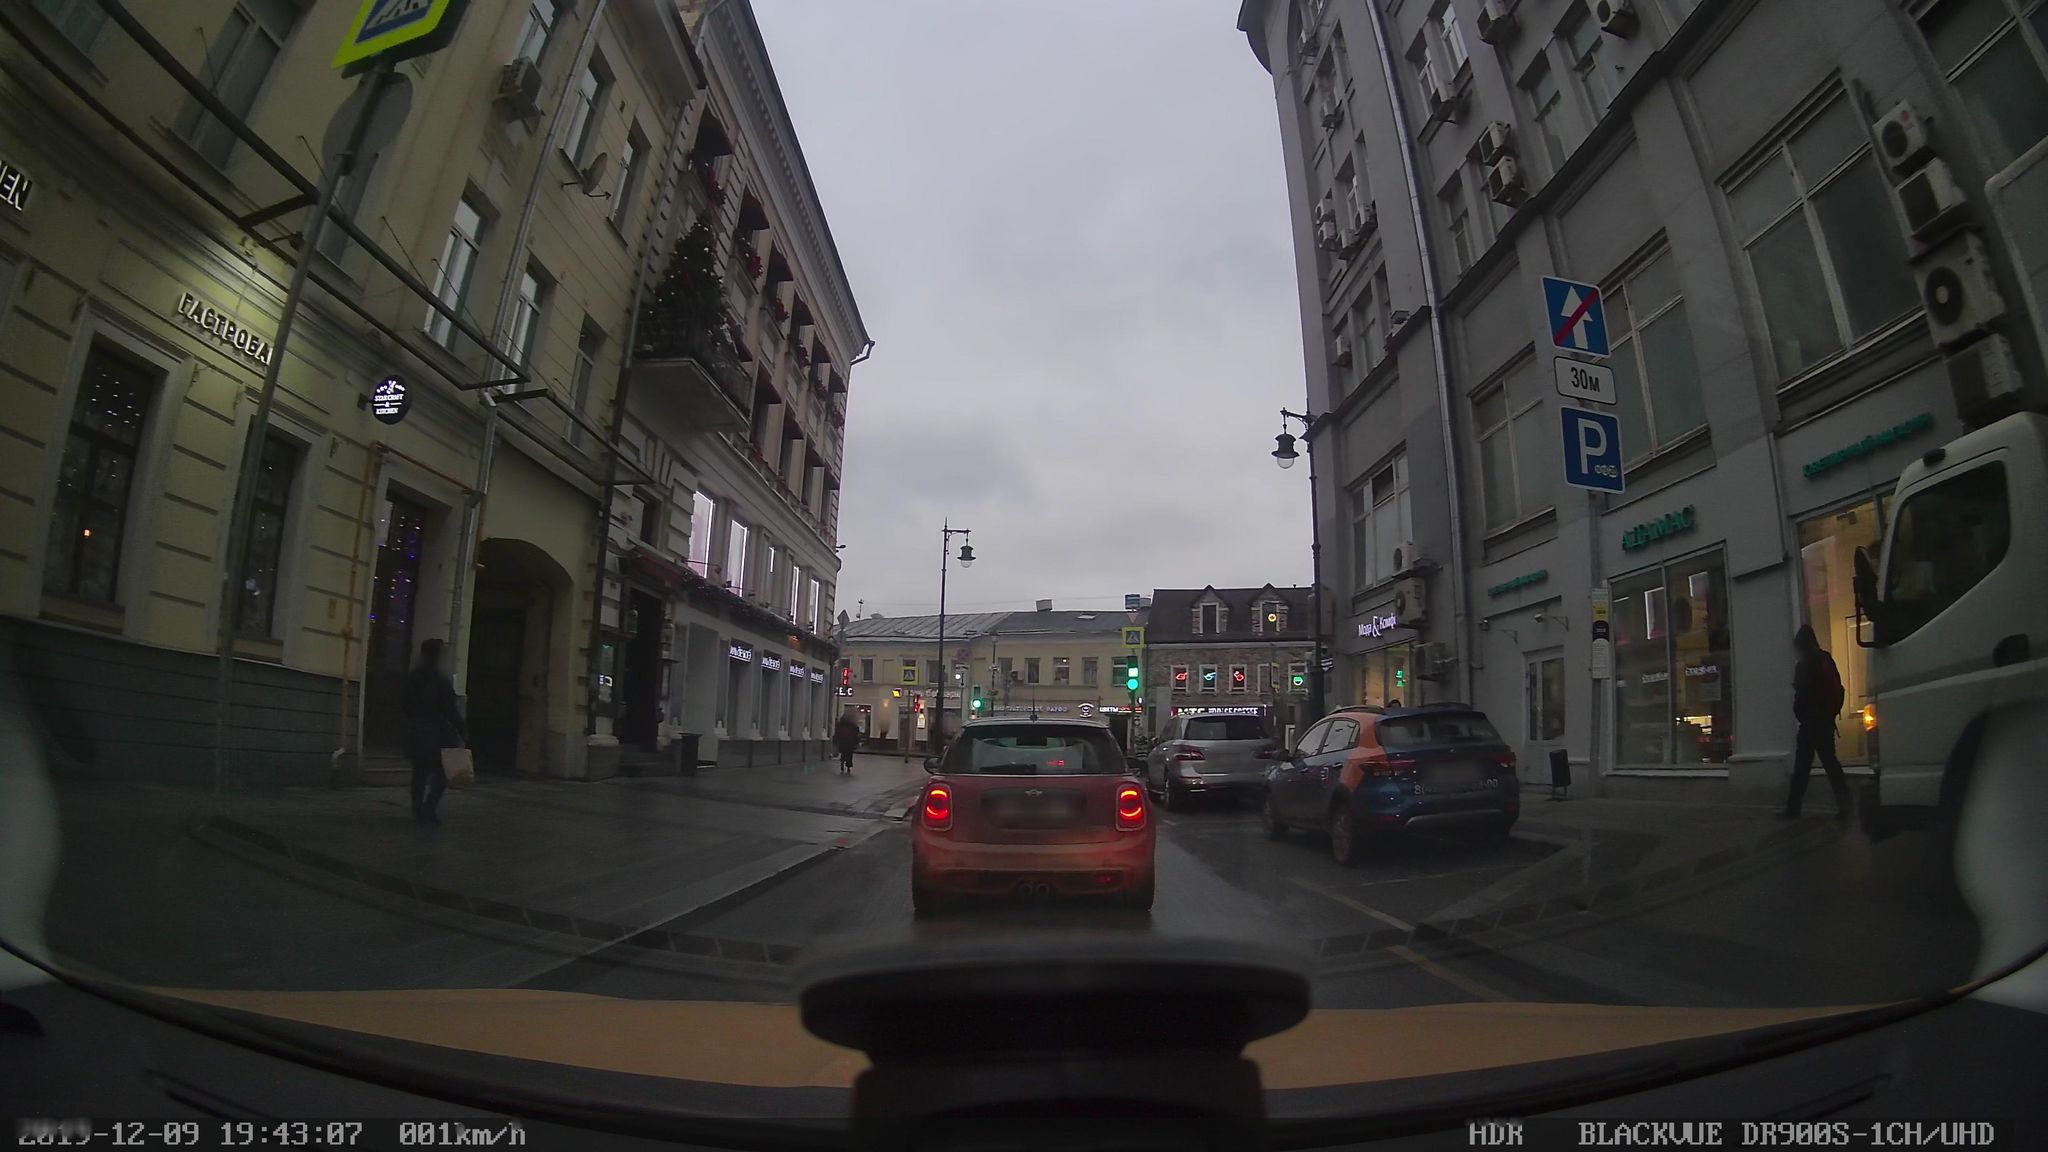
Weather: rainy
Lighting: day
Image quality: good
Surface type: driving surface
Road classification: unclassified
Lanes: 2
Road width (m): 3.6
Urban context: urban centre
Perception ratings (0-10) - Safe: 1.23, Lively: 6.91, Beautiful: 3.36, Boring: 2.58, Depressing: 2.95, Wealthy: 2.3